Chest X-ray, AP view. Patient: 31 years old, sex M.
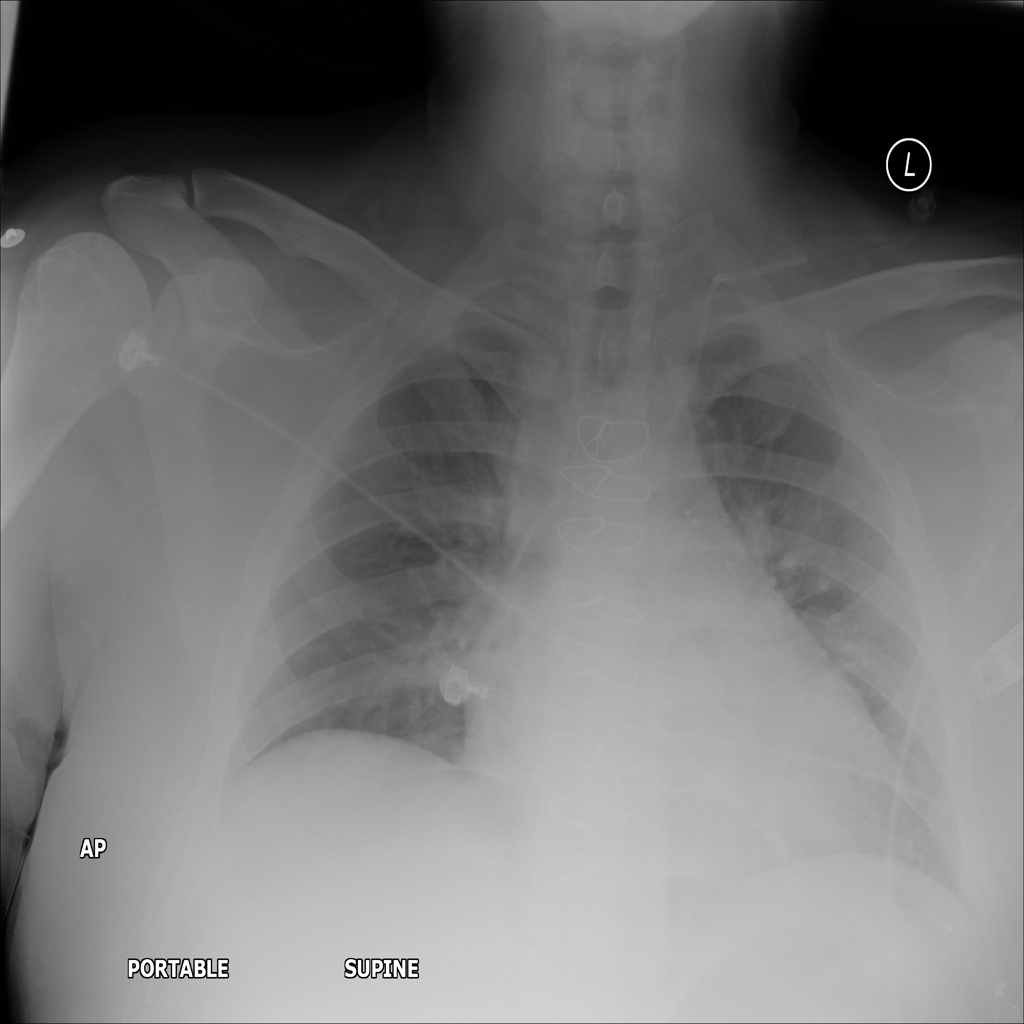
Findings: No Finding